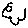
Label: cloud